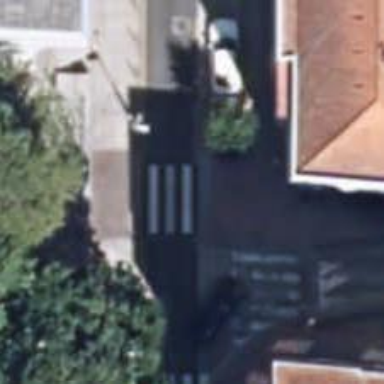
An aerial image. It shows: Marked crossing on the road.